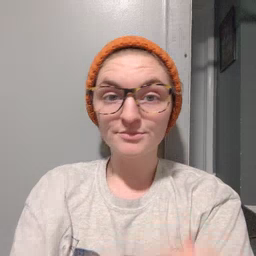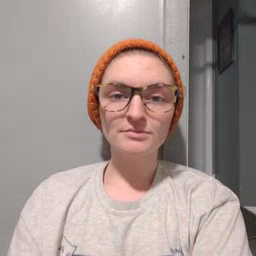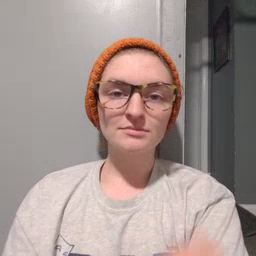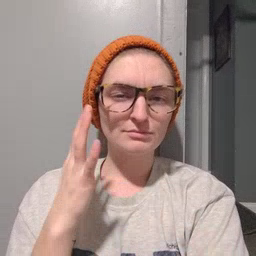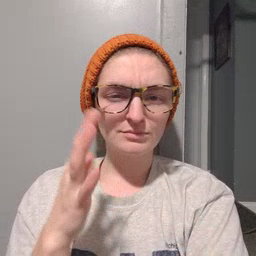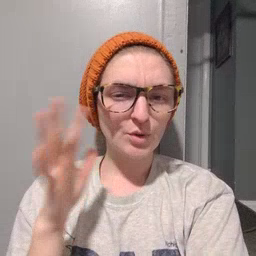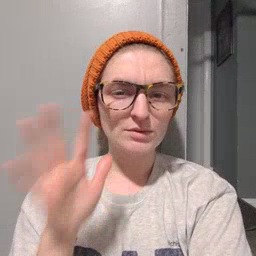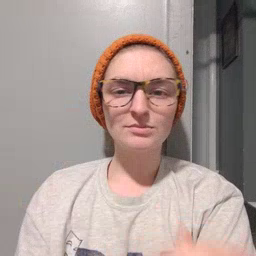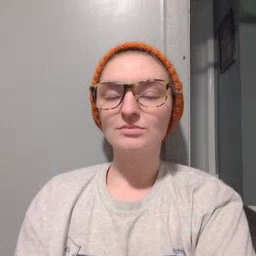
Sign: noisy